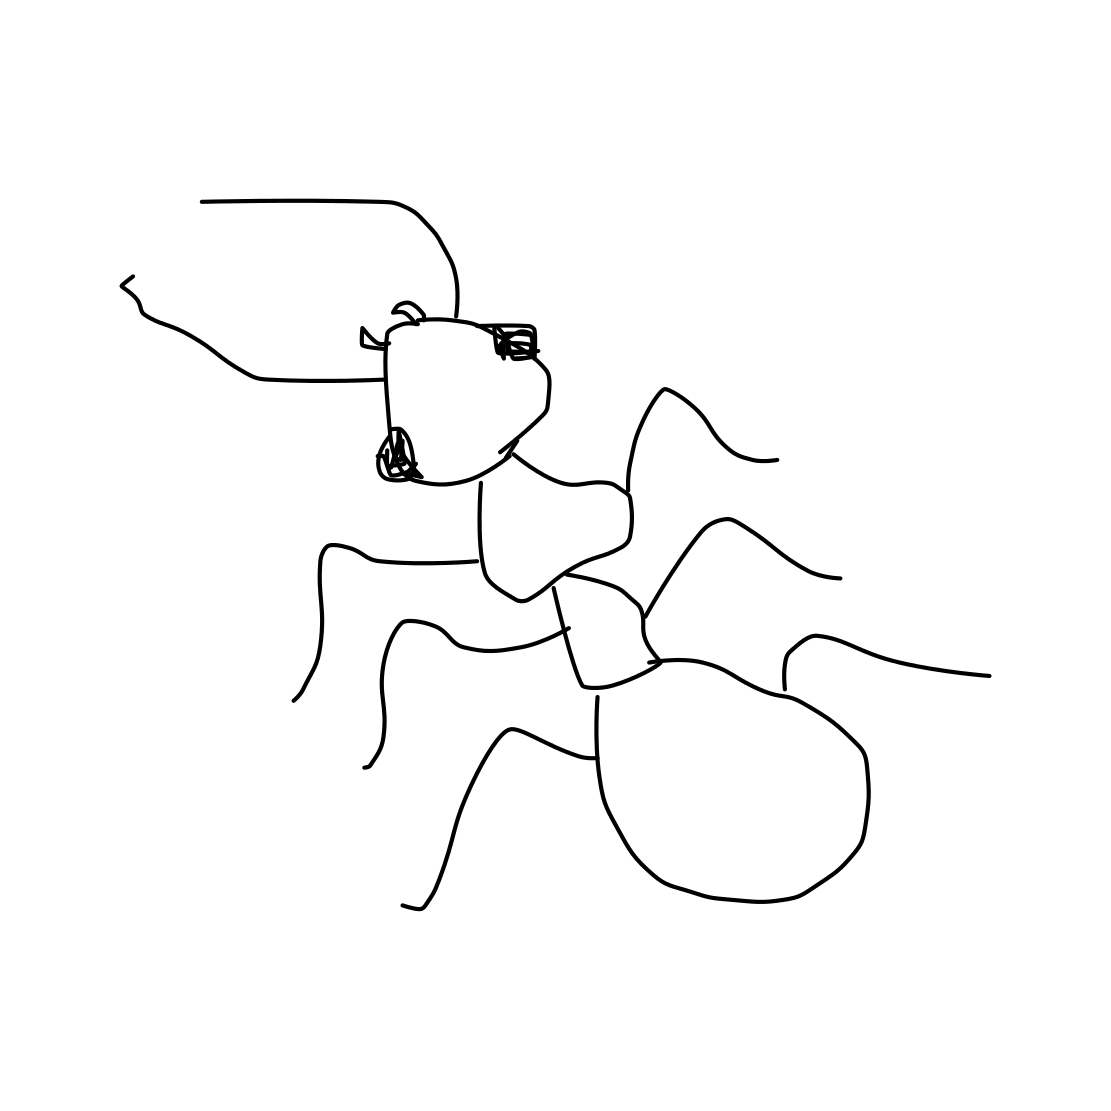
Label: ant